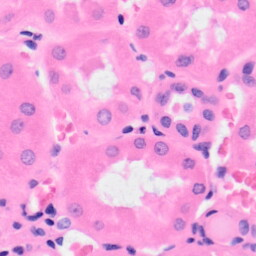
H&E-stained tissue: Kidney